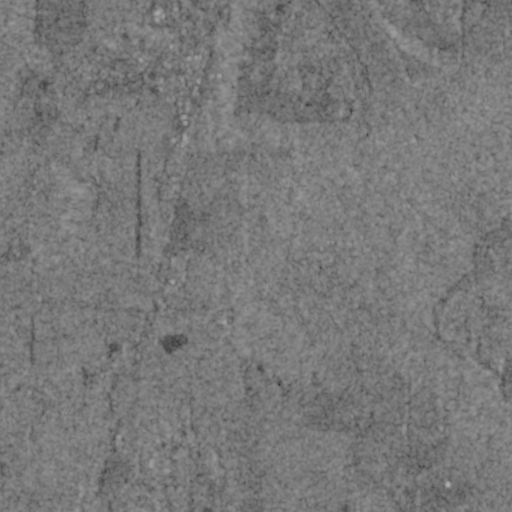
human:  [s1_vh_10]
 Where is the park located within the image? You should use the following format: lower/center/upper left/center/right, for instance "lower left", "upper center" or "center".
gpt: The park is located in the upper center of the image.
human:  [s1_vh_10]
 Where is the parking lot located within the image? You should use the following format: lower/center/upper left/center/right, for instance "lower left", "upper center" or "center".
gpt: The parking lot is located in the center left of the image.
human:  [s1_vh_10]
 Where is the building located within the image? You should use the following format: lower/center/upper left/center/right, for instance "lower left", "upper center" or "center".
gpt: The building is located in the upper left of the image.
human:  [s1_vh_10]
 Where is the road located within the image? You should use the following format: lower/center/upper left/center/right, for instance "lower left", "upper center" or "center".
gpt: There is no road in the image.

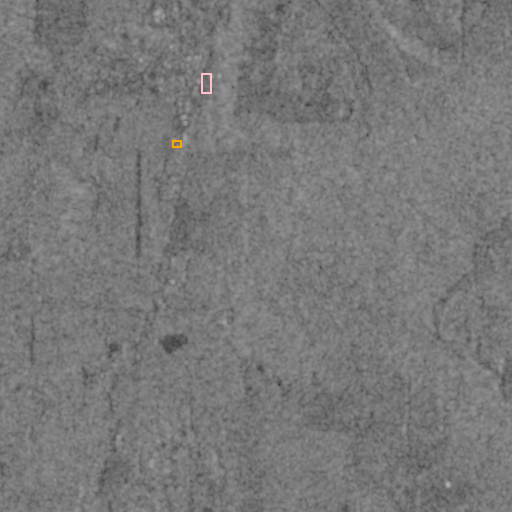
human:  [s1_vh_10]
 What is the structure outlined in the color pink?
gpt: The structure outlined in pink is a park.
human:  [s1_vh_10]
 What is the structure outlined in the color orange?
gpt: The structure outlined in orange is a building.
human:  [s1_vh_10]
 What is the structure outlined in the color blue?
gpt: There is no blue outline.